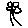
Label: flower